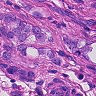
Metastatic tissue present: yes